Interaction volume radius: 10 \u00c5
Interaction volume height: 25 \u00c5
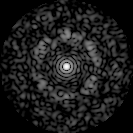
Disorder parameter: 0.7704